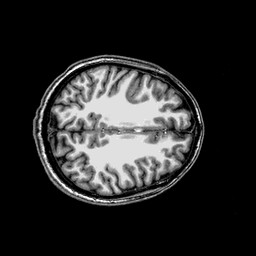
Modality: T1w
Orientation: coronal
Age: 32
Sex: female
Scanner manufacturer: siemens
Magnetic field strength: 3 T
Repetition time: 2.4 s
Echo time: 0.00224 s